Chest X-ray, PA view. Patient: 55 years old, sex F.
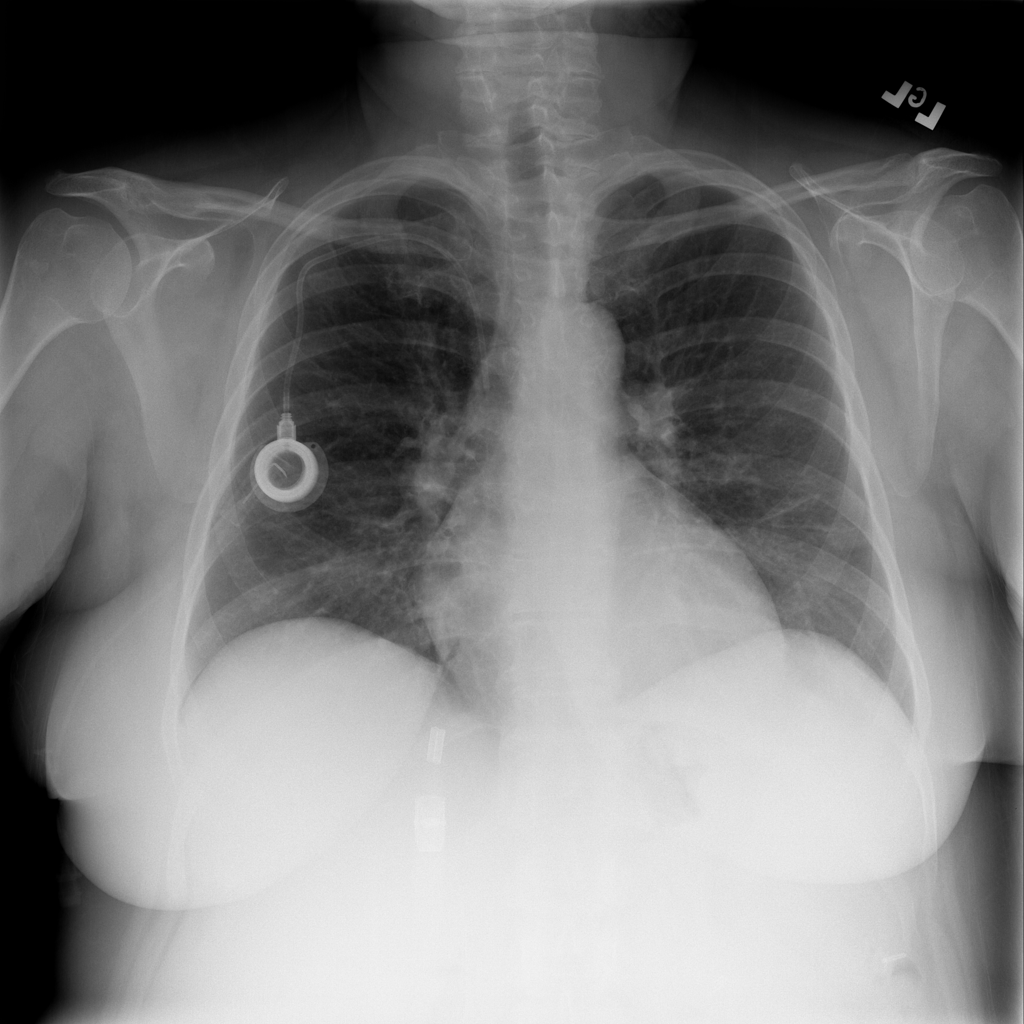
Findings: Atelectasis